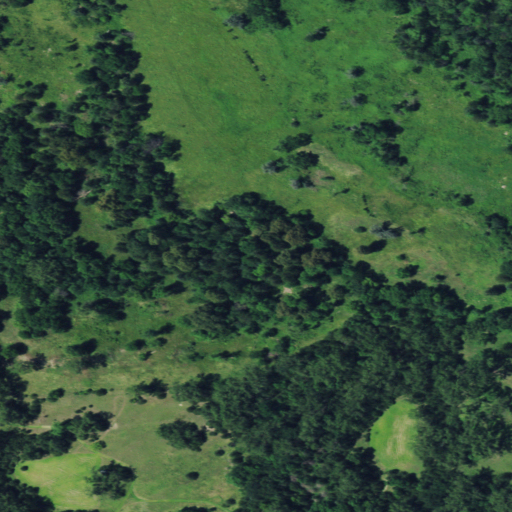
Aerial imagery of island in Nebraska named Pishelville Island containing woody wetlands, herbaceous wetlands, and grassland